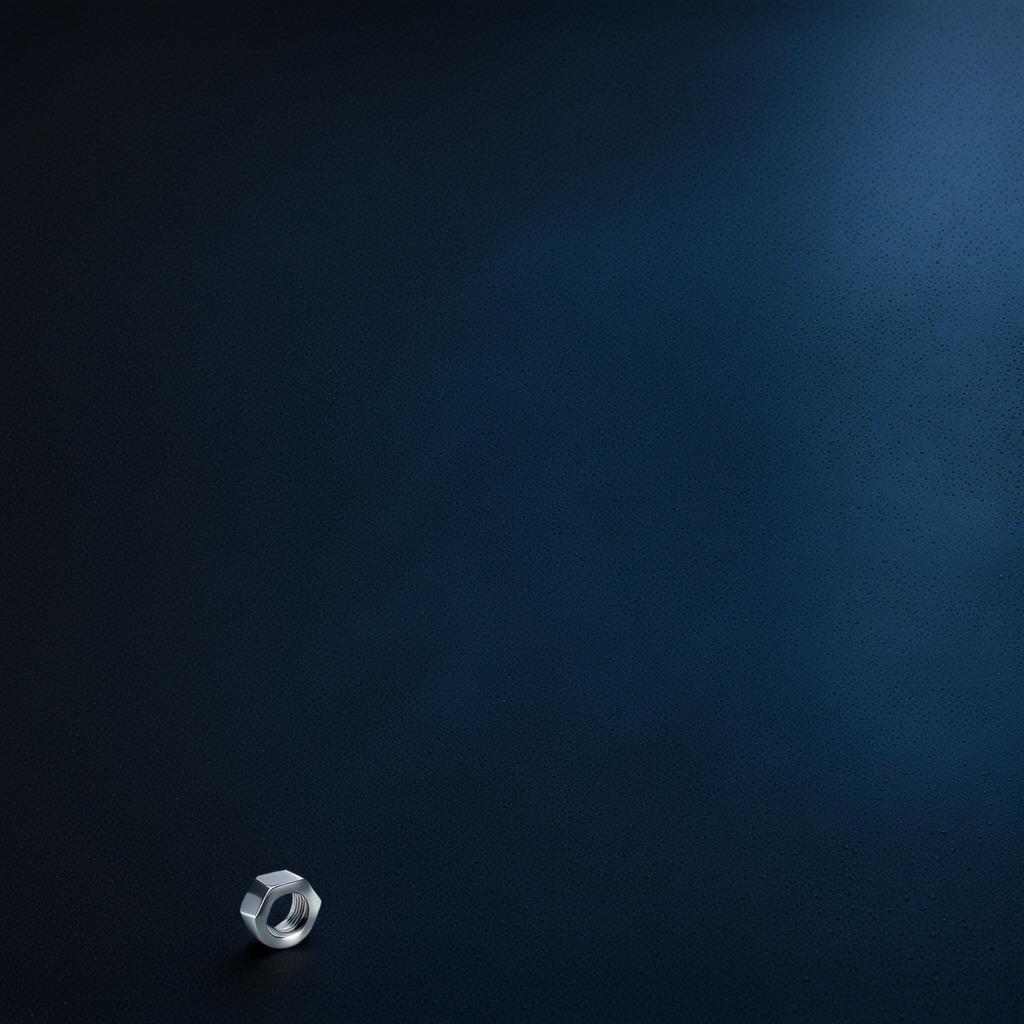
A metal nut is lying on a clean granite tabletop inside a workshop at night.